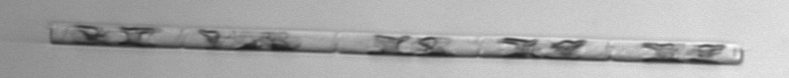
Label: Guinardia_delicatula